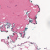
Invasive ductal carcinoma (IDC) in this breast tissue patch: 0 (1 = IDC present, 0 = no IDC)